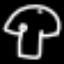
Label: mushroom